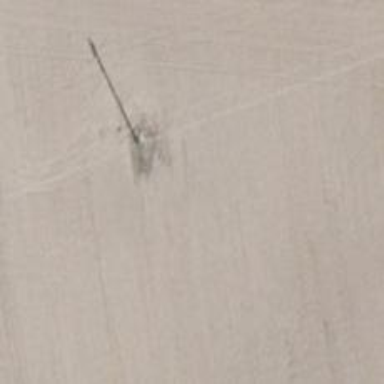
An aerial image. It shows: Power pole.